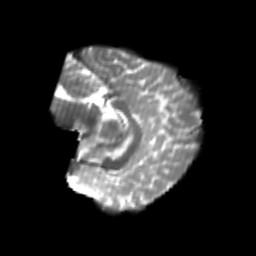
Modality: T2w
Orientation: sagittal
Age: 21
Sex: male
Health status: healthy
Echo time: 0.074 s